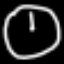
Label: clock